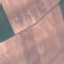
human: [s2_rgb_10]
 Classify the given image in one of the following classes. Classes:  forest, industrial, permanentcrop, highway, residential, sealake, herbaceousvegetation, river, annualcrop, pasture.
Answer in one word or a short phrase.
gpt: AnnualCrop